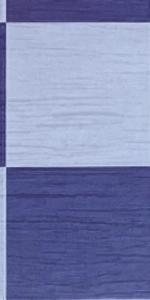
Label: Empty